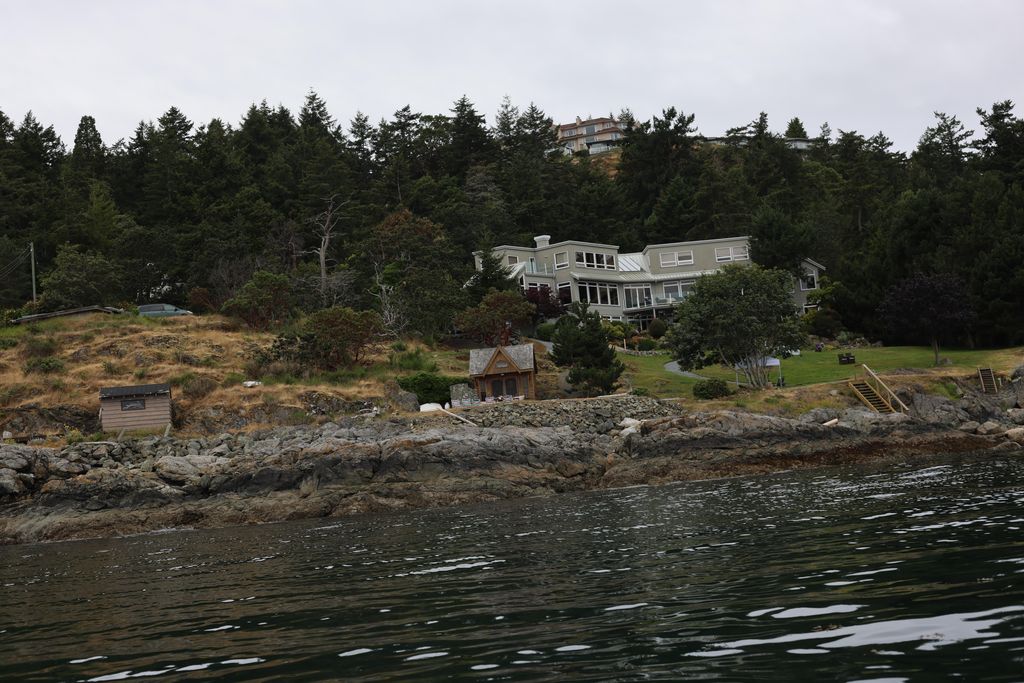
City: victoria